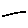
Label: line